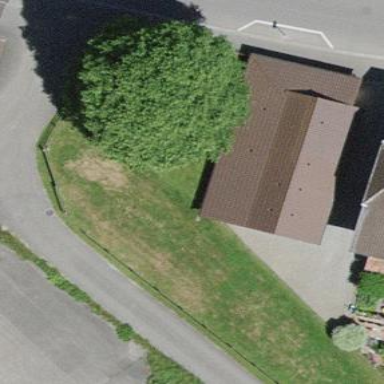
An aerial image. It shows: Rural barn.